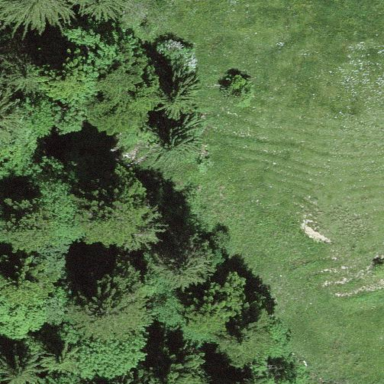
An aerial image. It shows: Forest area.